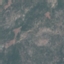
Land use / land cover: HerbaceousVegetation